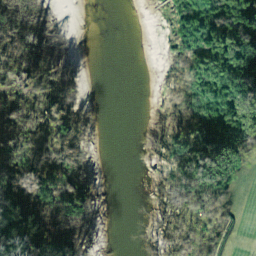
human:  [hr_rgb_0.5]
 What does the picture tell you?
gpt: river